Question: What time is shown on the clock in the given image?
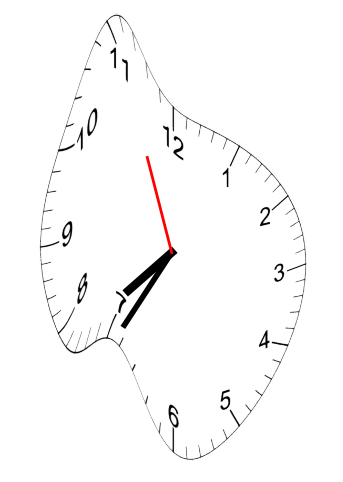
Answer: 07:34:56